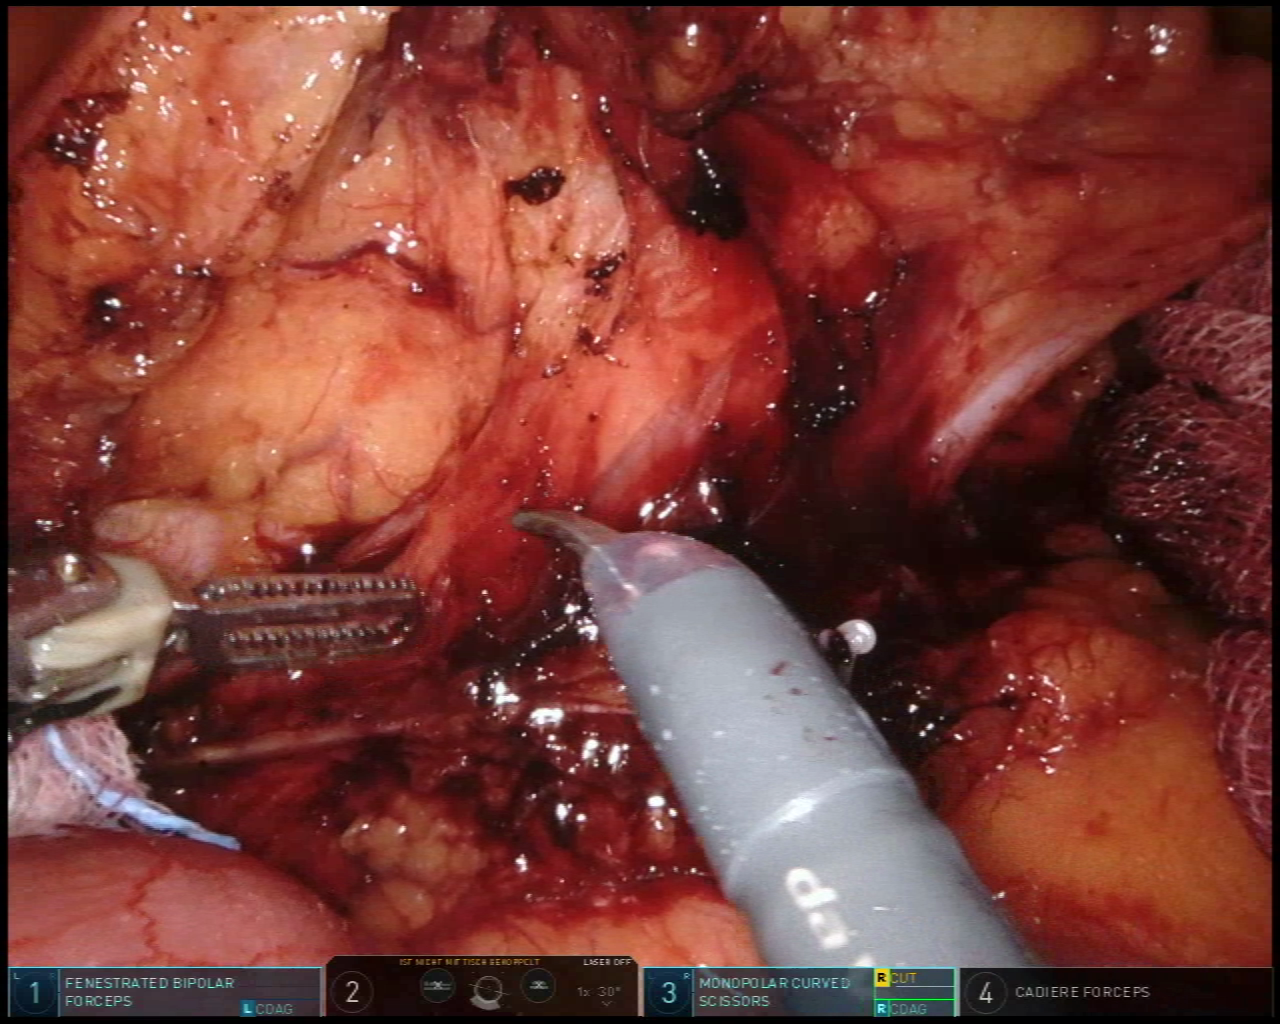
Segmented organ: small_intestine
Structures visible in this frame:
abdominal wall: yes
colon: no
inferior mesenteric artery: no
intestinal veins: no
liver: no
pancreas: no
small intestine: yes
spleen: no
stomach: no
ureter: no
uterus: no
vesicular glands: no